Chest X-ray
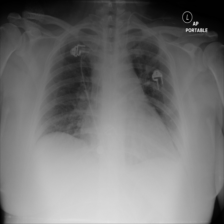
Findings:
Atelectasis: negative
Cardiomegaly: negative
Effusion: negative
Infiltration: negative
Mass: negative
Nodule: negative
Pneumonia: negative
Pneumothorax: negative
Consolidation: negative
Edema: negative
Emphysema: negative
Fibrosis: negative
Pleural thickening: negative
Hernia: negative